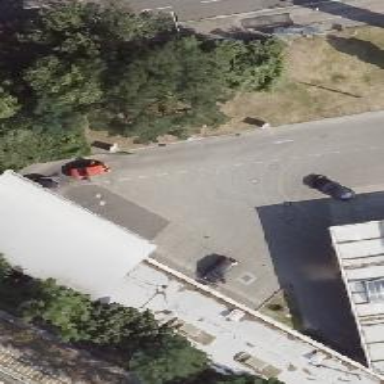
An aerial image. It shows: Commercial building housing car wash facility.